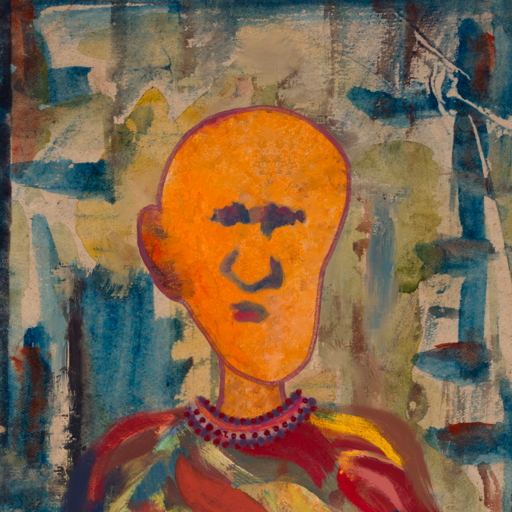
Background: Orphan, Head And Neck Front: Hypocrite, Face Front: In_The_Sun, Bust: Mother_And_Son_Son, Hair Front: Blank, Head Accessory: Blank, Second Necklace: Blank, Necklace: Roy_Bahadur, Baby: Blank